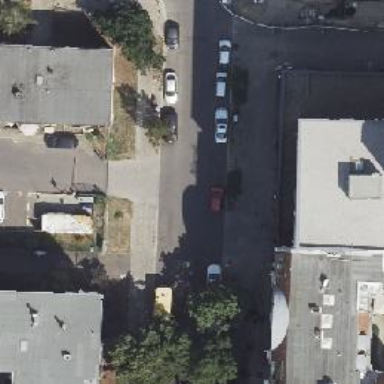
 and separate sidewalks. There are parallel parking lanes on both sides of the road."